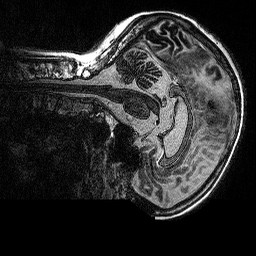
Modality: MP2RAGE
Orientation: sagittal
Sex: female
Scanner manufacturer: siemens
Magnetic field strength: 3 T
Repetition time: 5 s
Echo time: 0.00292 s